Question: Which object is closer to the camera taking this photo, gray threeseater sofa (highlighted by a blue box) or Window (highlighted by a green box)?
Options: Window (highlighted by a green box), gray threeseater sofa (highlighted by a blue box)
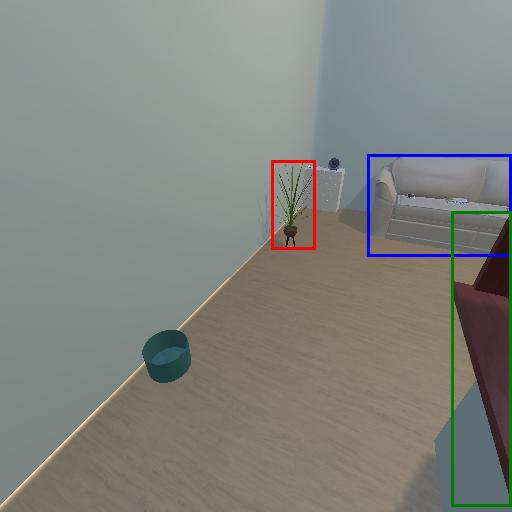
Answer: Window (highlighted by a green box)